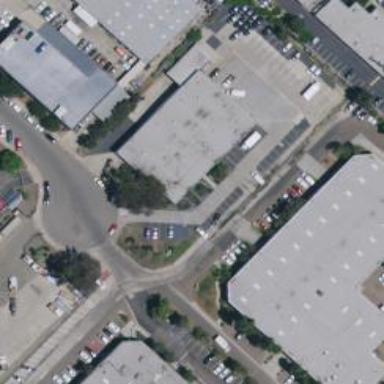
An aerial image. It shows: Industrial building.